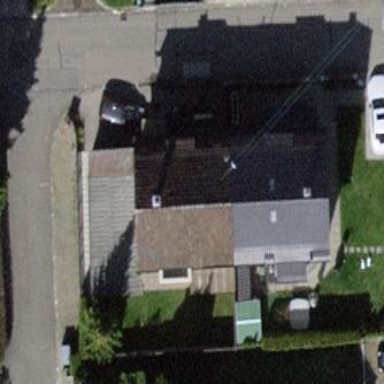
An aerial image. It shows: Building with pitched roof.